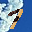
Label: 7